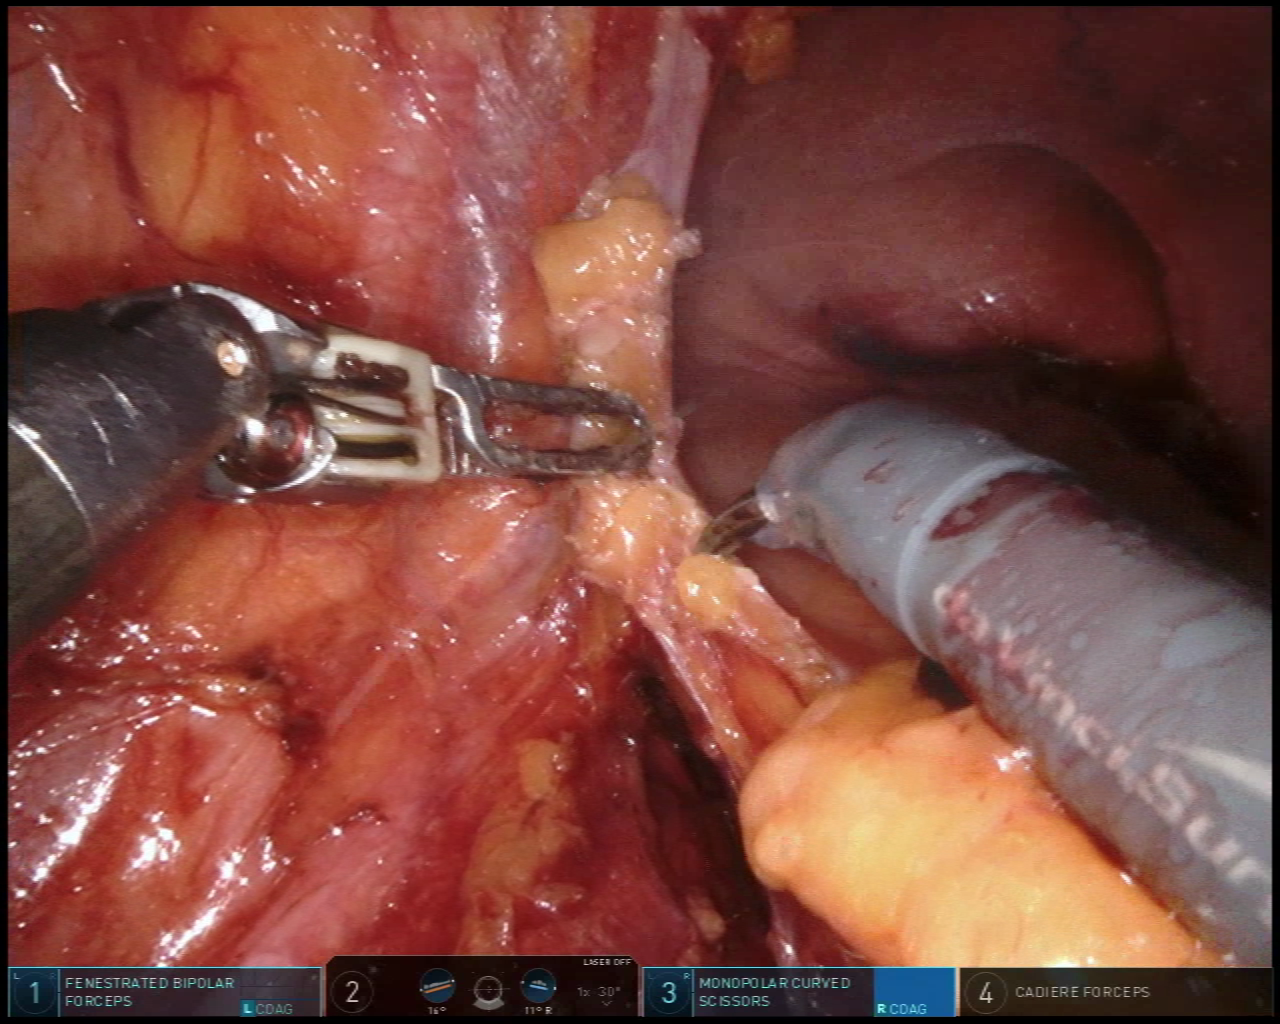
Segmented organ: ureter
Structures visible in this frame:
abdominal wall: yes
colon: no
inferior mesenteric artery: no
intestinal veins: no
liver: no
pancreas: no
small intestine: no
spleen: no
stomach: no
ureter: yes
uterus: no
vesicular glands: no